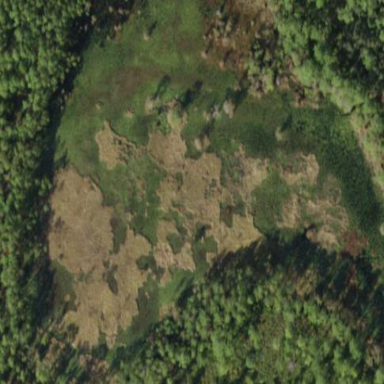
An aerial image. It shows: Marshy wetland area.